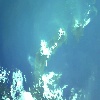
Label: water